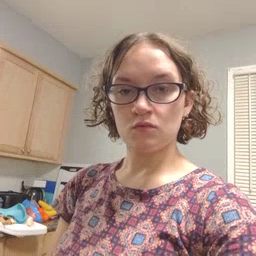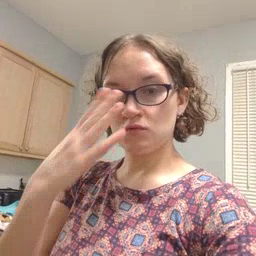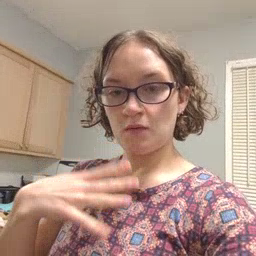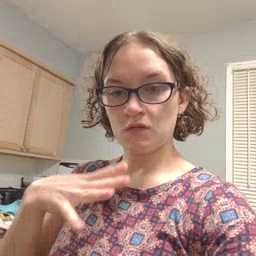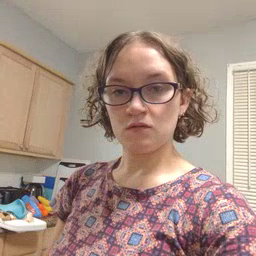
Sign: pajamas